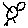
Label: bird